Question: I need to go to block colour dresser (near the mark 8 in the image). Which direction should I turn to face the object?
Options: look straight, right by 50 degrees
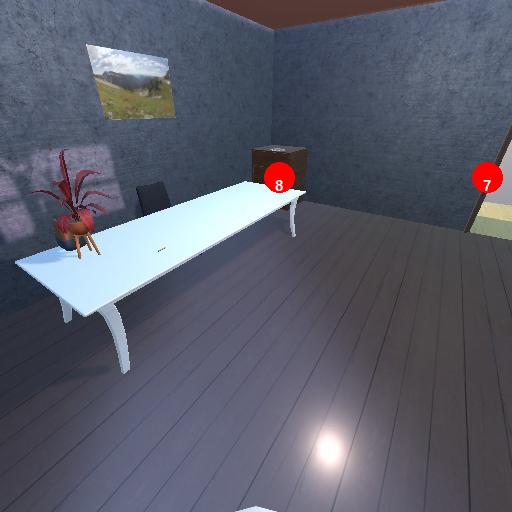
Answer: look straight